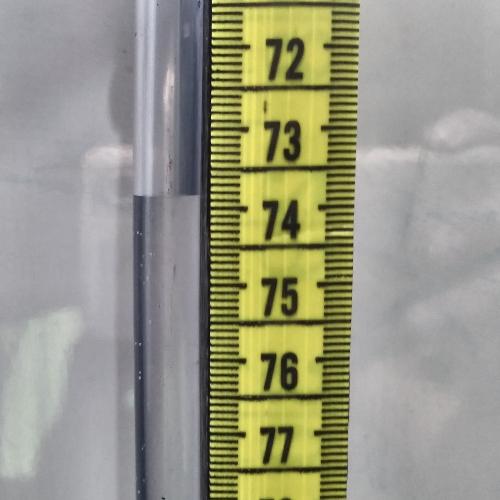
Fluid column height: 73.8 cm